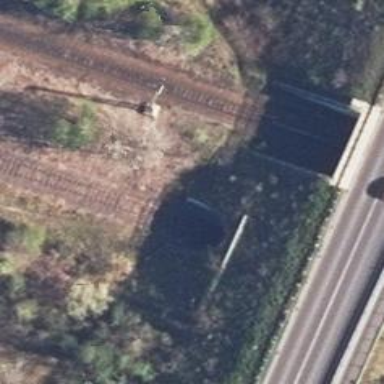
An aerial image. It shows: Railway tunnel within service yard.